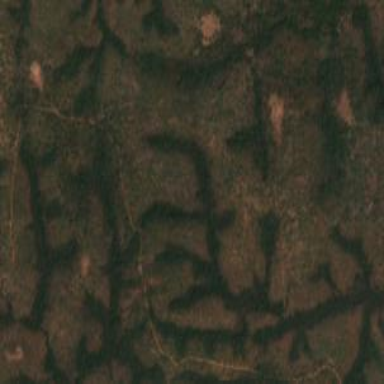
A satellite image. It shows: Forest area.